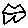
Label: hexagon